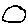
Label: circle